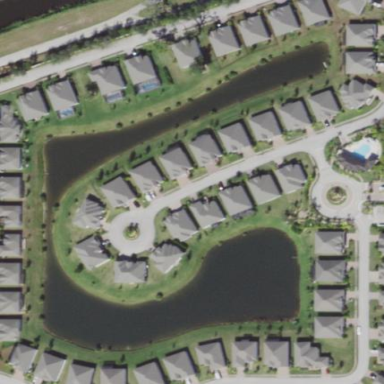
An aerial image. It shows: This residential area consists of single-family homes.